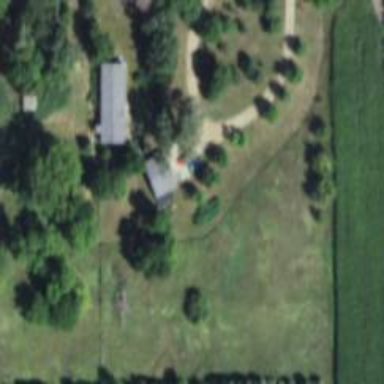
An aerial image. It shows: Driveway.